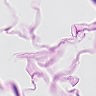
Metastatic tissue present: no